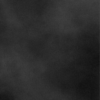
Label: dusty